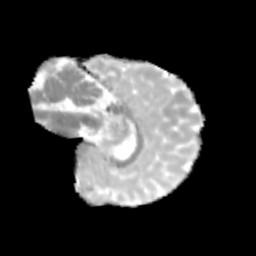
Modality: MD
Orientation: sagittal
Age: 10
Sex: male
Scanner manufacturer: siemens
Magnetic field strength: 3 T
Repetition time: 3.8 s
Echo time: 0.07 s